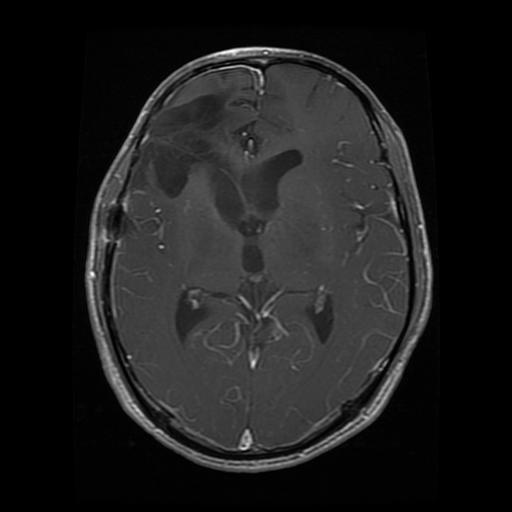
Label: glioma